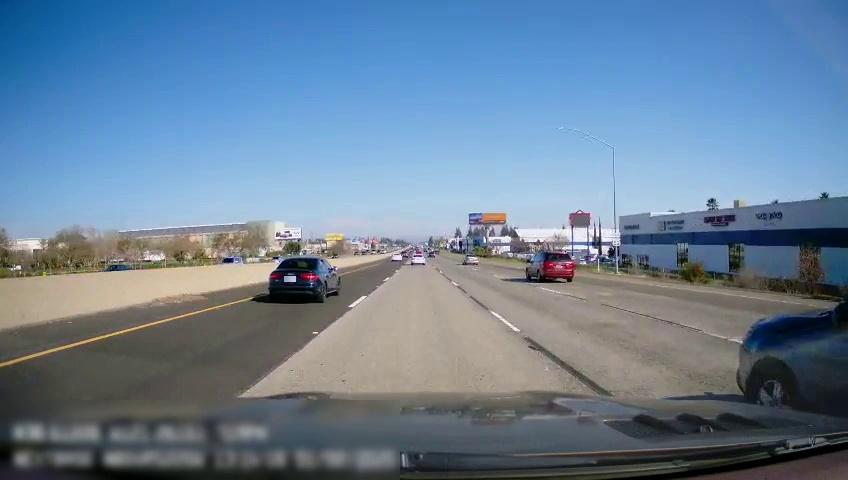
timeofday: Day
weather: Sunny
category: Vehicles | Car
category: Vehicles | Car
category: Vehicles | SUV
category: Drivable Space
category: Vehicles | Car
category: Vehicles | Van
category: Vehicles | SUV
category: Vehicles | Car
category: Vehicles | Car
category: Vehicles | Car
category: Lanes | Alternate Lane
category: Lanes | Alternate Lane
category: Lanes | Current Lane
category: Lanes | Current Lane
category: Lanes | Alternate Lane